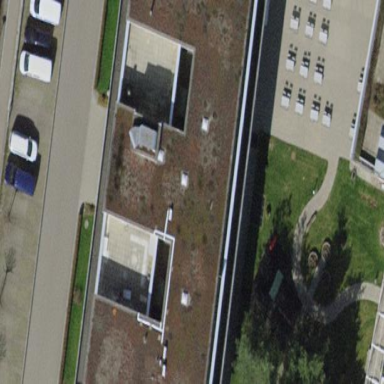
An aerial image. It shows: Building.